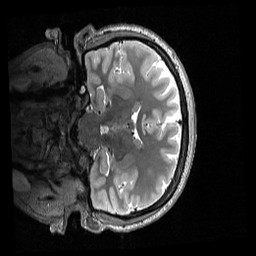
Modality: T2w
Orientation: coronal
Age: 26
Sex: female
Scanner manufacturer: siemens
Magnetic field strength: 3 T
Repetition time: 3.2 s
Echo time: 0.565 s